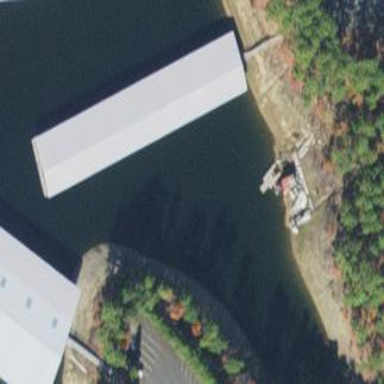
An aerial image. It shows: Building designated for boat storage.